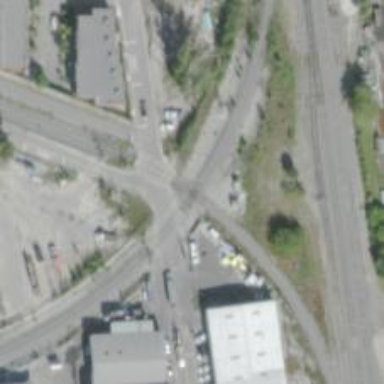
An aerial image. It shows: Railway crossing.